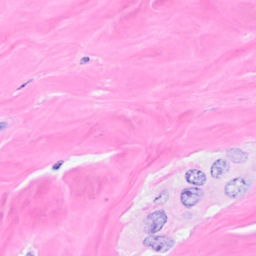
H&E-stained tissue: Breast